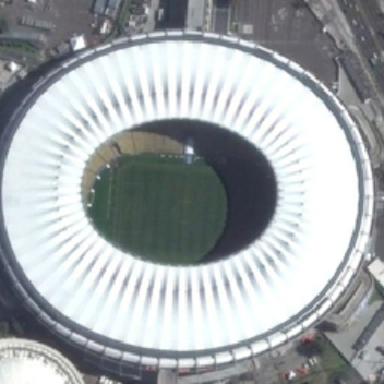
The stadium has a white ceiling radiating toward the center .